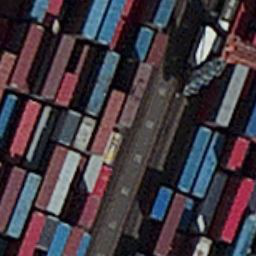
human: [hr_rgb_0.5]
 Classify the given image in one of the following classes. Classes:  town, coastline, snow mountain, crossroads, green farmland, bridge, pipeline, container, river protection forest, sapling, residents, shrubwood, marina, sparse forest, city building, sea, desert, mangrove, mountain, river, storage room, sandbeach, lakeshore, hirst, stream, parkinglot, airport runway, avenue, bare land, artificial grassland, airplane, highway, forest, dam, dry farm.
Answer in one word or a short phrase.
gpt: container